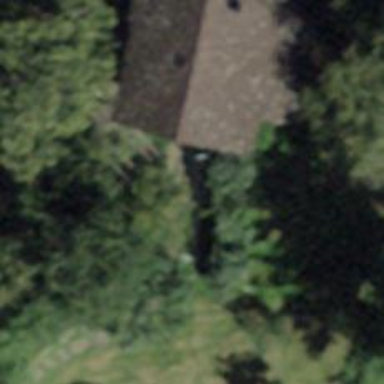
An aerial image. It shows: Detached building.